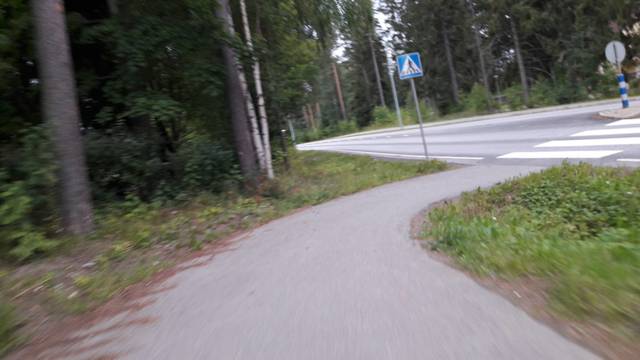
Region: Finland
Coordinates: 62.582, 29.764